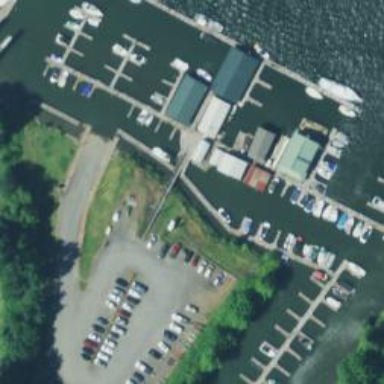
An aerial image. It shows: Man-made pier.